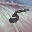
Label: 5